Aerial crown-view tile of a tropical tree (Barro Colorado Island, Panama), acquired 20250317:
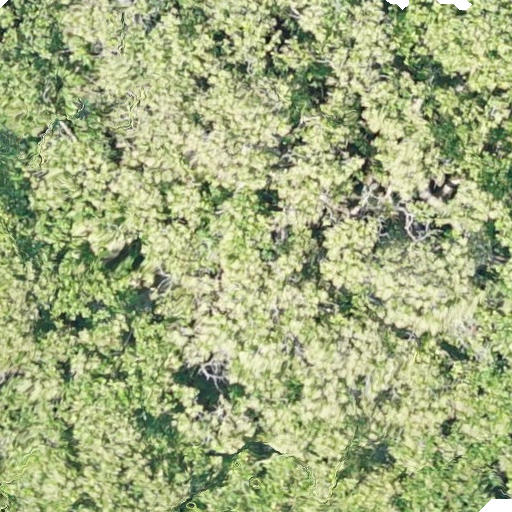
Species: Anacardium excelsum
GBIF accepted scientific name: Anacardium excelsum
Crown area: 581.272 m²